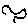
Label: bird